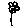
Label: flower